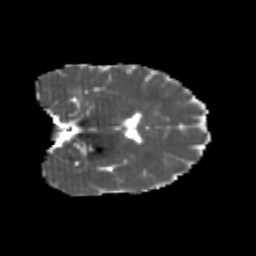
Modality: MD
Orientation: coronal
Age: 23
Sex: female
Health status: healthy
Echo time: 0.074 s